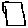
Label: square